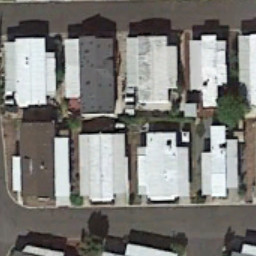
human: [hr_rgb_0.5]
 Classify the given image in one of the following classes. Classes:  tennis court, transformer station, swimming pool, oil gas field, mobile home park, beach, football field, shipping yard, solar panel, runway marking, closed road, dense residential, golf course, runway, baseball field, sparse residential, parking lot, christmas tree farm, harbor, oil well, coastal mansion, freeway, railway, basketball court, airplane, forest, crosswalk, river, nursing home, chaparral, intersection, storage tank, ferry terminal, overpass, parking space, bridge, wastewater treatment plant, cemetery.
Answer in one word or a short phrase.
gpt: mobile home park